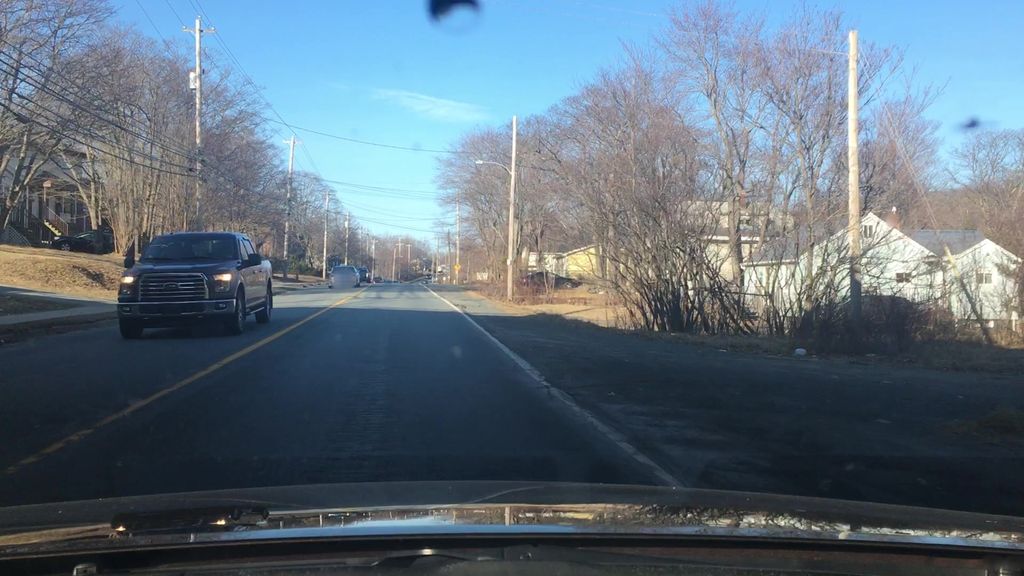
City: halifax